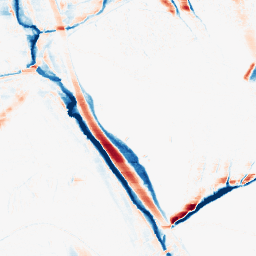
Category: morphological
Decomposition family: morphological_ellipse
Decomposition parameters: operation: average
width: 5
height: 20
Upsampling method: bspline
Upsampling parameters: scale: 4
Upsampling scale: 4